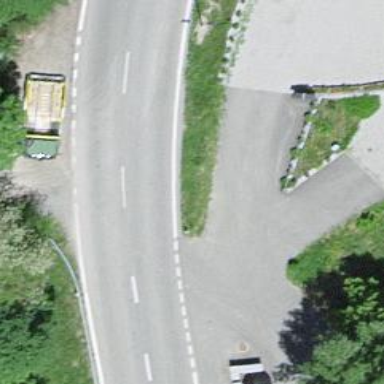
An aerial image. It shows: Asphalt road classified as tertiary.